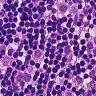
Metastatic tissue present: yes